Question: In my MFC dialog based application I have main menu created with Visual Studio resource editor, and in one place there is dynamic menu, created at run time. All parts of menu that are created with Visual studio have modern look, and my dynamically created sub-menu has old look, as shown in image below.

My code for creating dynamic sub-menu is something like this (not the real code, but real code is not all that important):
'''
CMenu subMenu;
subMenu.CreateMenu();
for (...)
{
subMenu.AppendMenu(
MF_STRING | (isChecked ? MF_CHECKED : MF_UNCHECKED),
<some menu ID>,
<some menu text>);
}
'''
Inserting this sub-menu to where it belongs is done like this (pretty much the actual code):
'''
TCHAR szMenuString[256];
MENUITEMINFO mii;
mii.cbSize = sizeof(mii);
mii.fMask = MIIM_STATE | MIIM_ID | MIIM_SUBMENU | MIIM_CHECKMARKS |
MIIM_DATA | MIIM_STRING | MIIM_BITMAP | MIIM_FTYPE;
mii.dwTypeData = szMenuString;
mii.cch = sizeof(szMenuString) / sizeof(szMenuString[0]);
GetMenu()->GetMenuItemInfo(ID_SUBMENU, &mii);
mii.fMask |= MIIM_SUBMENU;
mii.hSubMenu = subMenu.GetSafeHmenu();
GetMenu()->SetMenuItemInfo(ID_SUBMENU, &mii);
'''
How can I create my sub-menu so that it appears the same in style as the rest of the main menu?
My code is written in MFC, but your answer does not have to be in MFC (and probably cannot be).
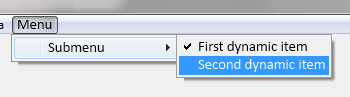
Answer: I discovered the solution, but don't really understand what was happening. The solution is to prevent calling 'DestroyMenu' on 'subMenu''s destructor at the end of the function. This is done by either calling 'subMenu.Detach()', or making 'subMenu' a pointer to 'CMenu'.
What I don't understand is why is 'DestroyMenu' turning new style menu to old style. I would expect that the menu is either destroyed and not shown, or copied in 'SetMenuItemInfo' and so its style preserved. Whoever provides an answer to this one gets my vote :)
Also, I would like to know if I'm producing a resource leak by calling 'Detach' here, or is my dynamic sub-menu destroyed along with the main menu. Points await the one who provides an answer.